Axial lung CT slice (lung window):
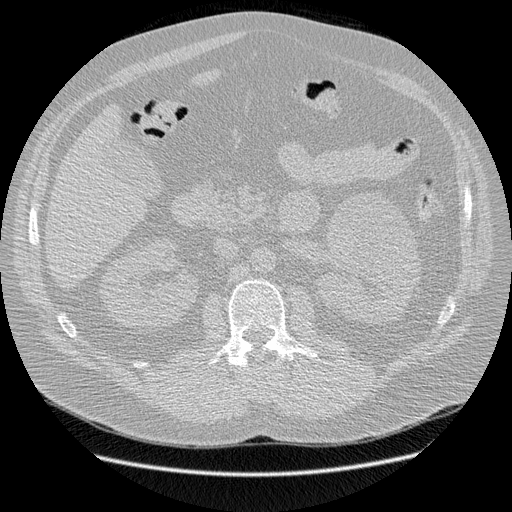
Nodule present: no